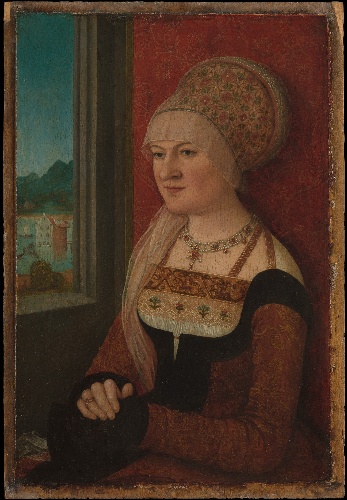
Title: Portrait of a Woman
Artist: Bernhard Strigel
Artist bio: German, Memmingen 1460–1528 Memmingen
Date: ca. 1510–15
Object type: Painting
Classification: Paintings
Medium: Oil on linden
Dimensions: 15 1/8 x 10 1/2 in. (38.4 x 26.7 cm)
Department: European Paintings
Credit line: Purchase, 1871
Accession year: 1871
Repository: Metropolitan Museum of Art, New York, NY
Tags: Portraits|Women